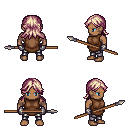
a pixel art fantasy rpg character, male body template, human, dark skin, brown tunic, metal pants, white blonde loose hair, metal gloves, spear, four views (front, back, left, right), 2x2 character sprite sheet, small pixel art, hard edges, no anti-aliasing